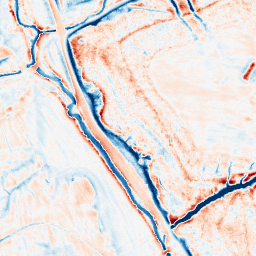
Category: edge_preserving
Decomposition family: anisotropic_diffusion
Decomposition parameters: iterations: 50
kappa: 100
gamma: 0.15
Upsampling method: quintic
Upsampling parameters: scale: 4
Upsampling scale: 4